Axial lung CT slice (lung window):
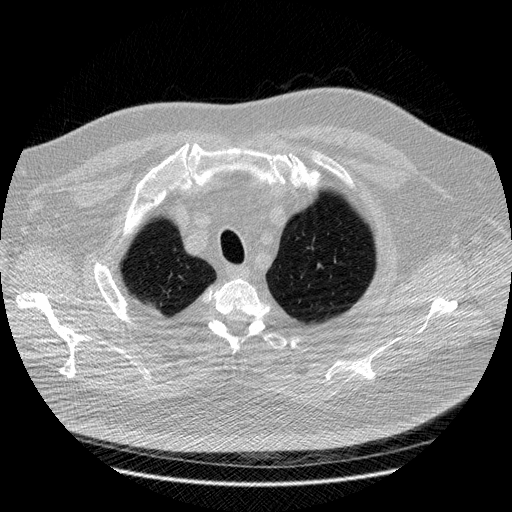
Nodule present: no